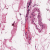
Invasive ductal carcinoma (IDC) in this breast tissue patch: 0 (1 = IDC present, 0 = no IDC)